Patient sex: M
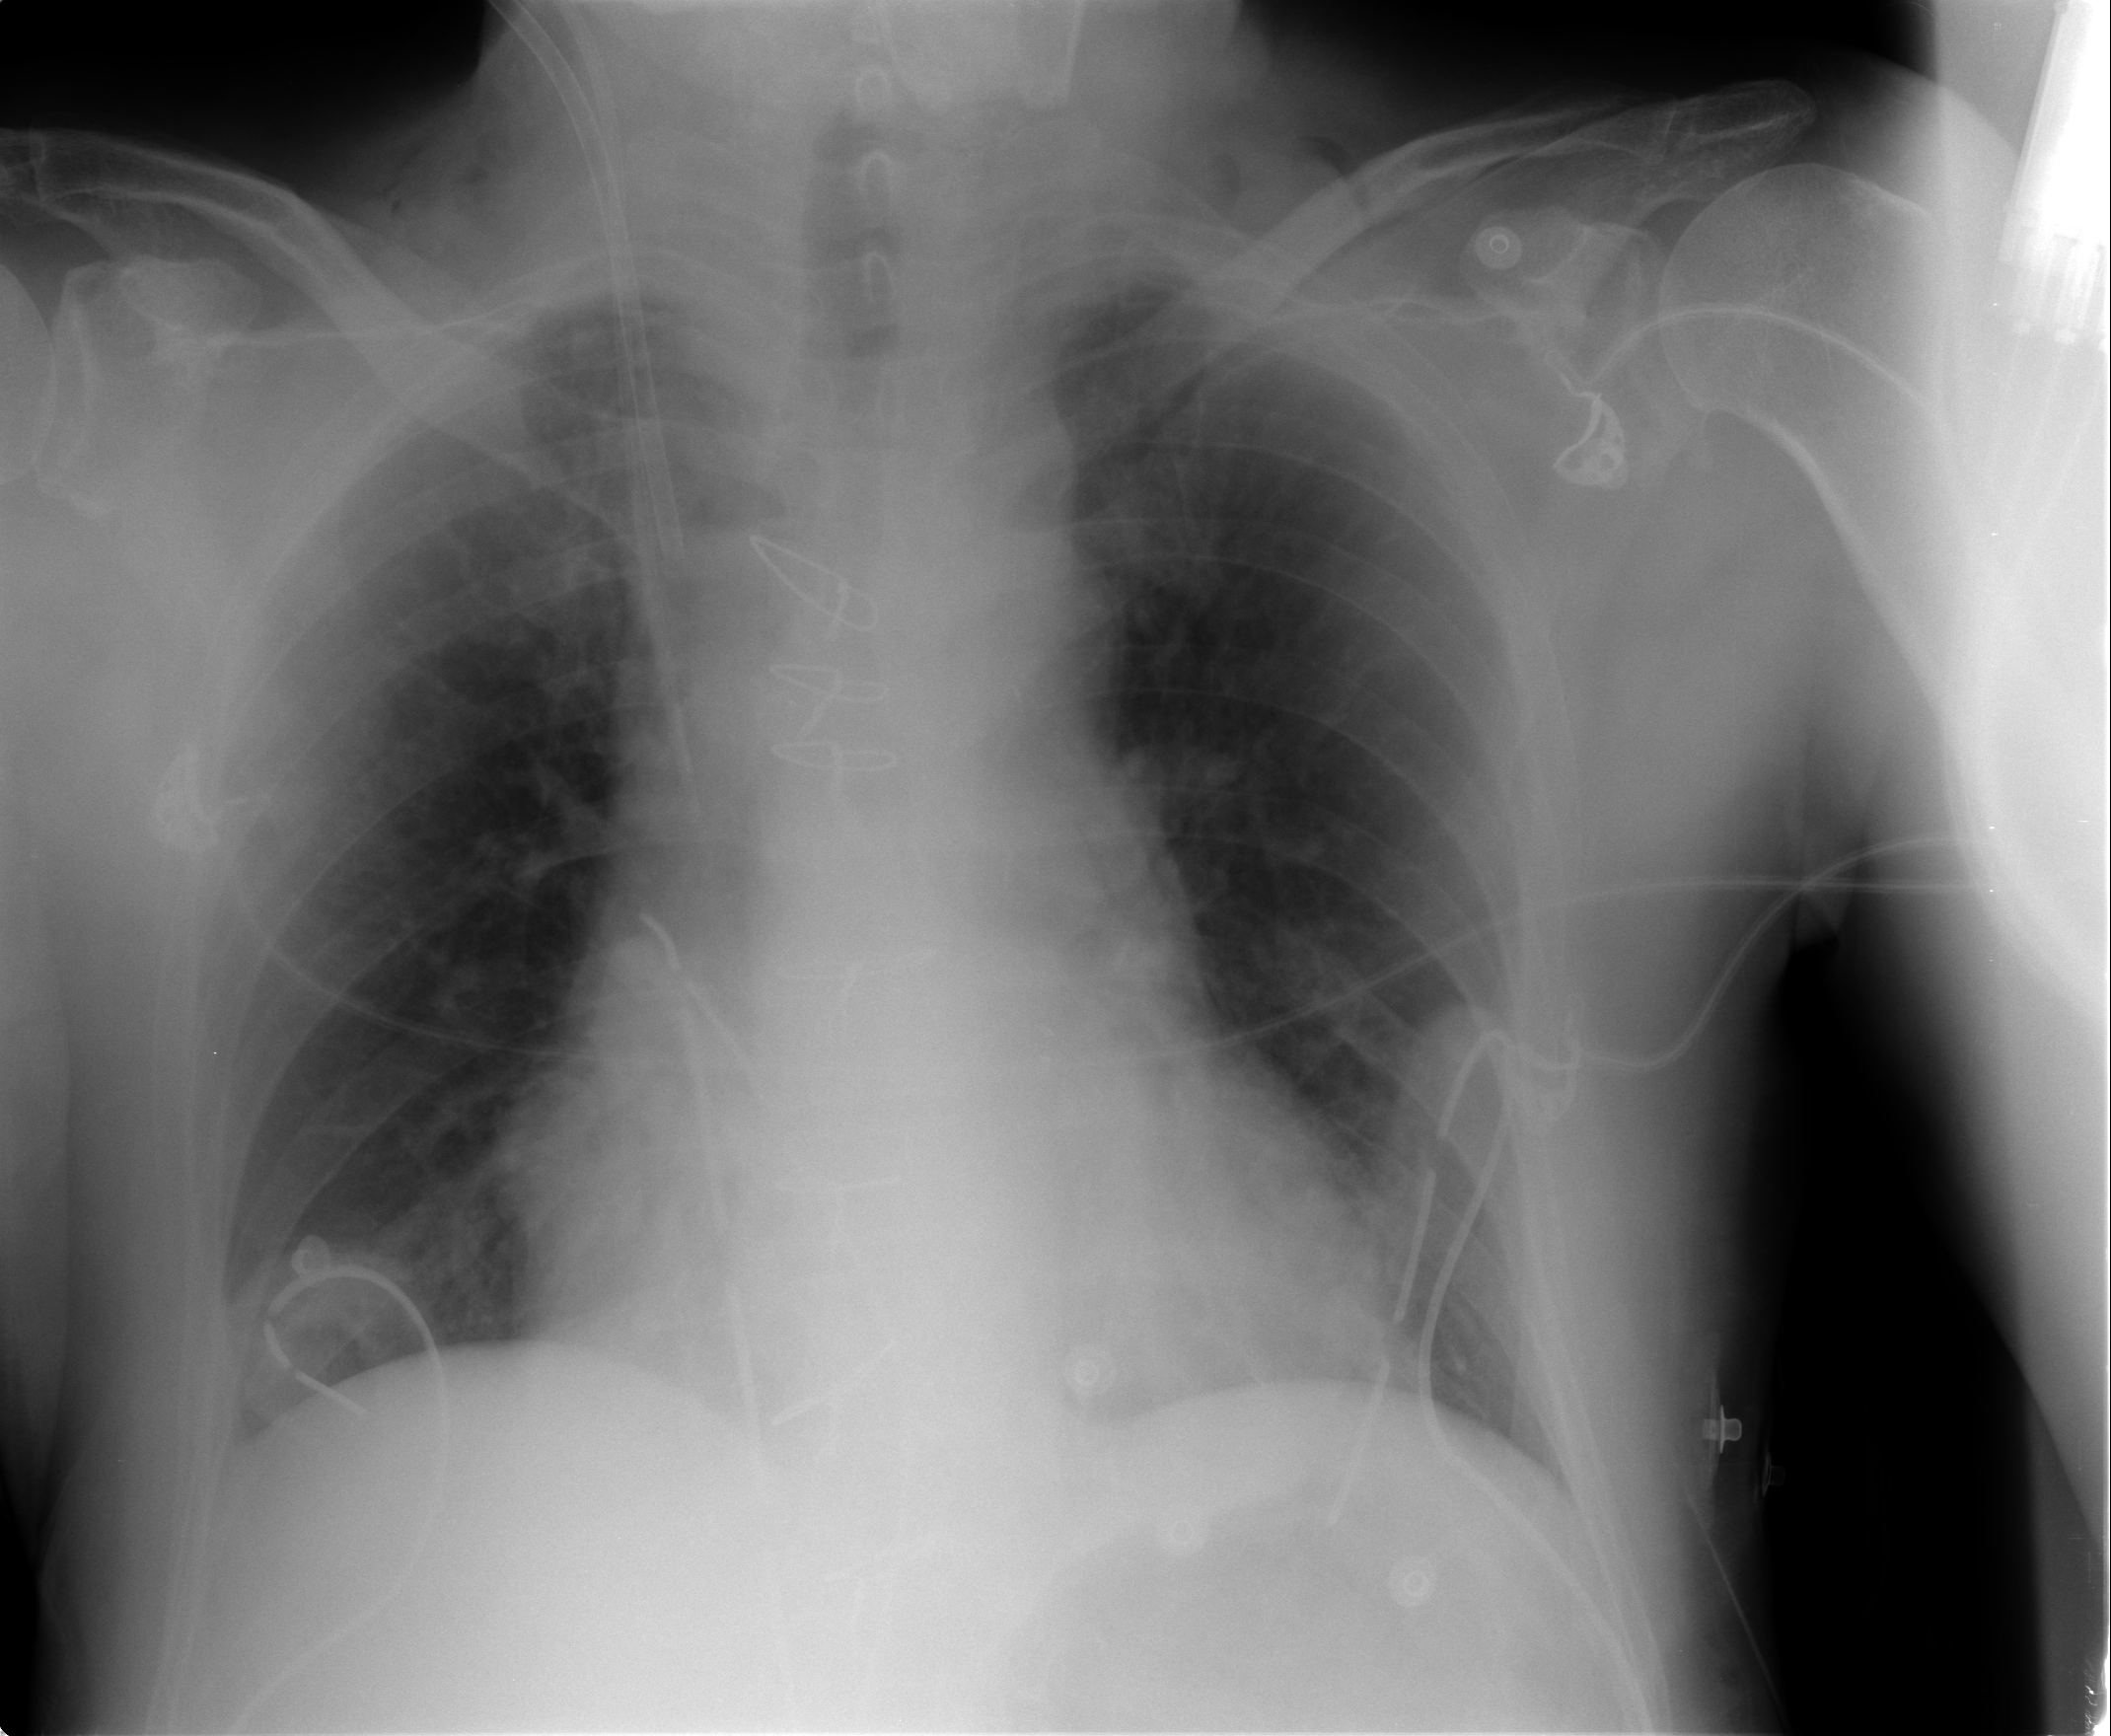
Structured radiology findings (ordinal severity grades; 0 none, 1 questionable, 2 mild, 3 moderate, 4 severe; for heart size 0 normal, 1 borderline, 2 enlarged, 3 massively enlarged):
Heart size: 0
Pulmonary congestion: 2
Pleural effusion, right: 0
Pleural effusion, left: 0
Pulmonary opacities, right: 0
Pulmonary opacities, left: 0
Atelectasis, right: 2
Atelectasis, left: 1